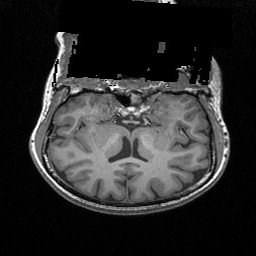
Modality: T1w
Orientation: sagittal